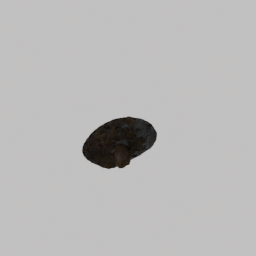
Label: nature